Question: All, I have the a custom user control which is invoked using a singleton pattern. This control can be shown or hidden and to update the UI (to provide a show/hide control option) I set up an event handler in the controls constructor.
'''
this.VisibleChanged += new EventHandler(ResultsControl_VisibleChanged);
'''
and the event handler is
'''
void ResultsControl_VisibleChanged(object sender, EventArgs e)
{
// Get reference to Show/Hide button.
var showHideResults = ((SqlEditorForm)this.ParentForm).ShowHideResultsButton;
if (instance != null)
showHideResults.Enabled = true;
// Change the status.
showHideResults.Text = this.Visible ?
"&Hide Query Results" :
"&Show Query Results";
showHideResults.Image = this.Visible ?
Properties.Resources.HideResultsVS201224 :
Properties.Resources.ShowResultsVS201224;
}
'''
The problem is with the way I am getting the reference to the 'ShowHideResultsButton'. I am getting the following error thrown from the designer...

What am I doing wrong here?
Thanks for your time.
---
'''
this.VisibleChanged += new EventHandler(ResultsControl_VisibleChanged);
'''
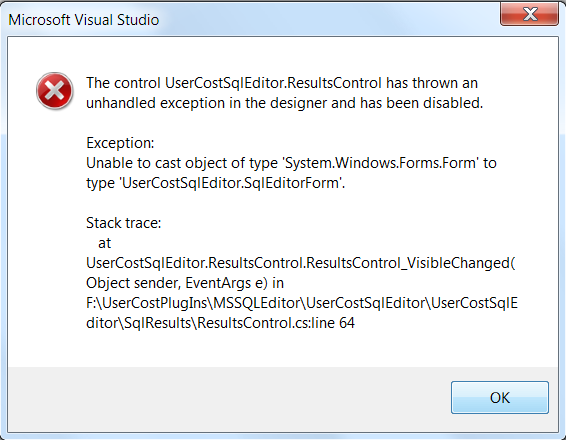
Answer: At the moment when you are designing your 'UserControl' you don't have a reference to the 'SqlEditorForm'. It's 'ParentForm' property will become 'SqlEditorForm' only when you put your 'ResultsControl' on the 'SqlEditorForm' either using designer or by code. Until then IDE only knows that it is of type Form. Why don't you implement your 'ResultsControl_VisibleChanged' event handler within 'SqlEditorForm'?